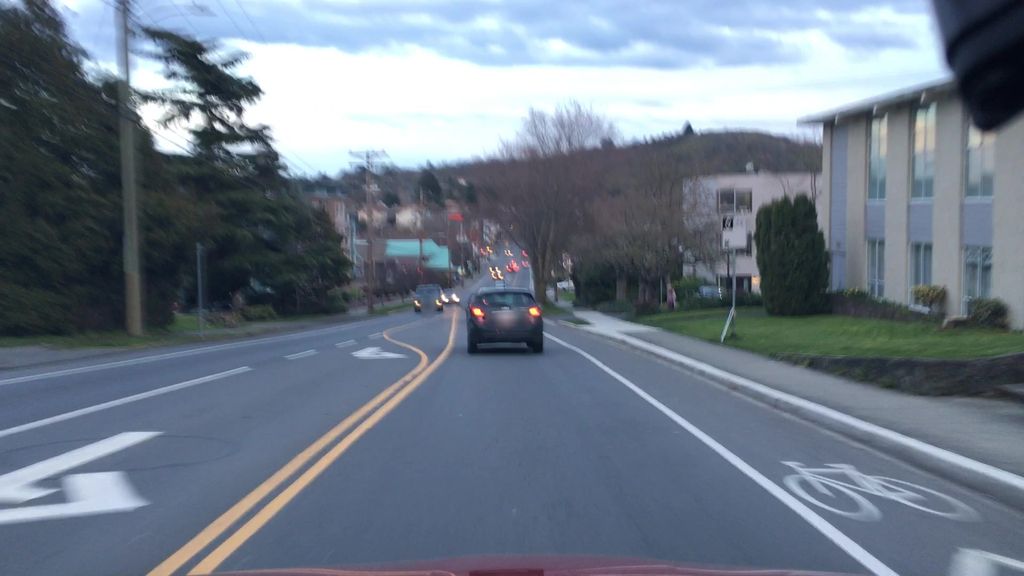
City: victoria